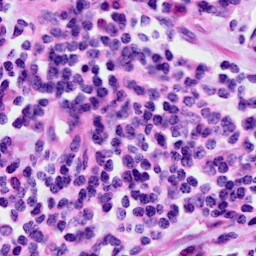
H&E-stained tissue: Cervix